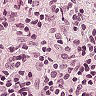
Metastatic tissue present: no